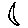
Label: moon